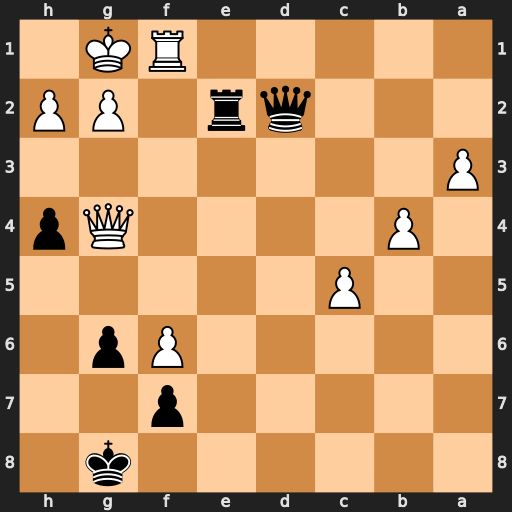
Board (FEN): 6k1/5p2/5Pp1/2P5/1P4Qp/P7/3qr1PP/5RK1
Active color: b
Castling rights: -
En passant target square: -
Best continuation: Qe3+ Kh1 Re1 Qf3 Qxf3